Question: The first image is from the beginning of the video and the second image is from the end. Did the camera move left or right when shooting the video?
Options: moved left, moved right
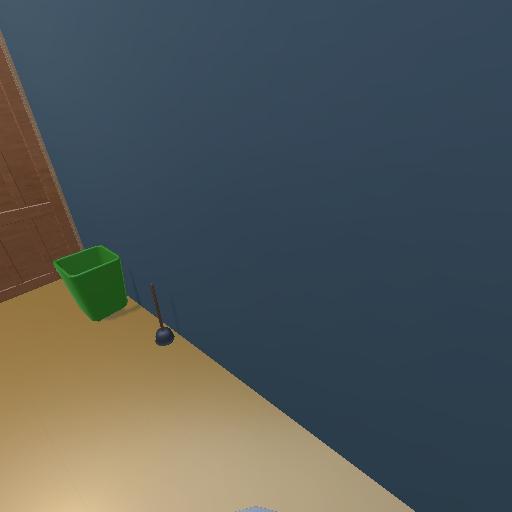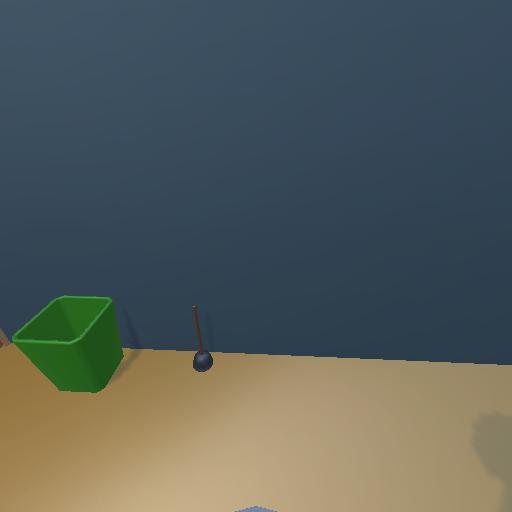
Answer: moved left